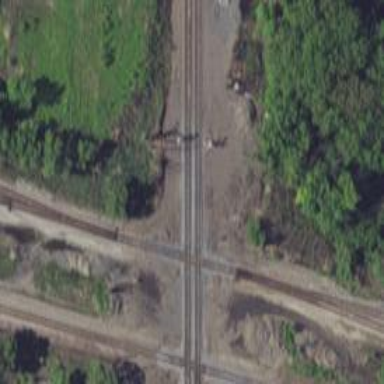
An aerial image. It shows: Railway crossing.